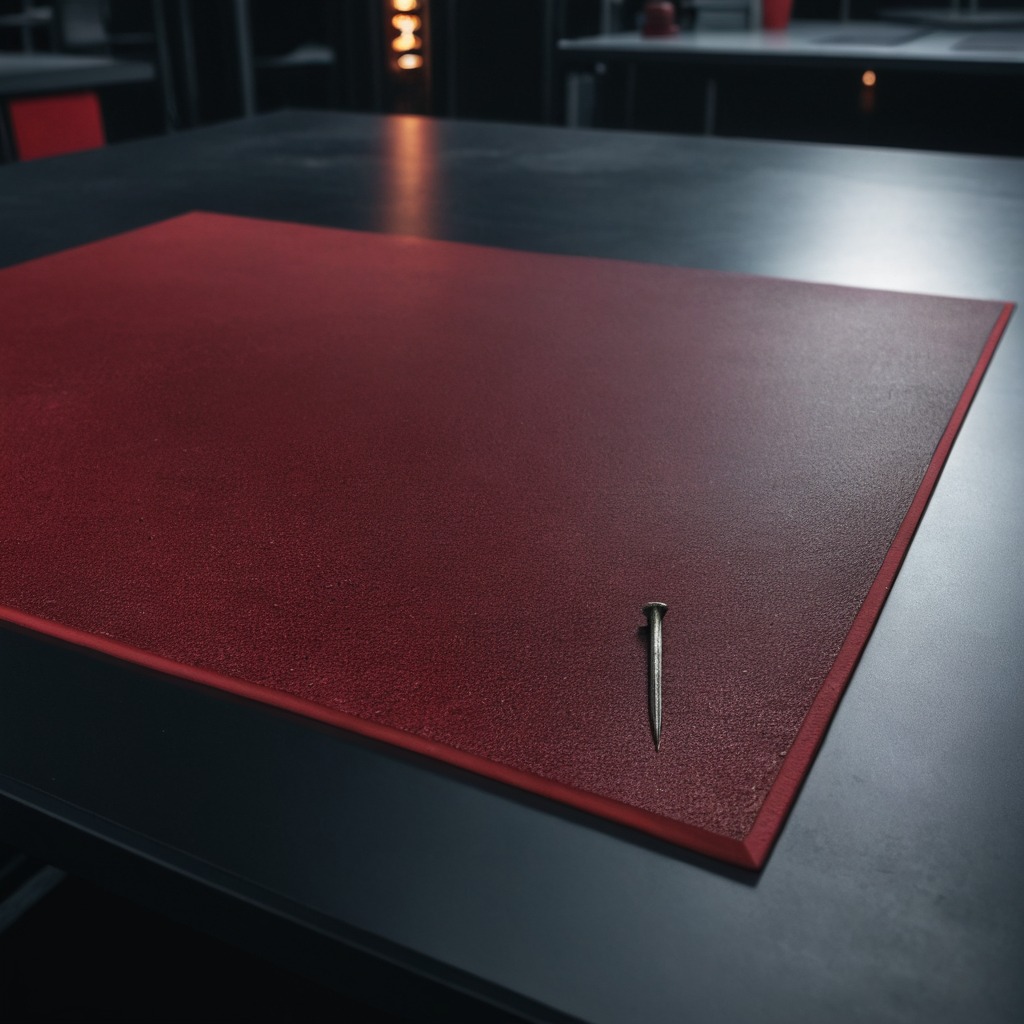
A nail is lying on the granite tabletop.